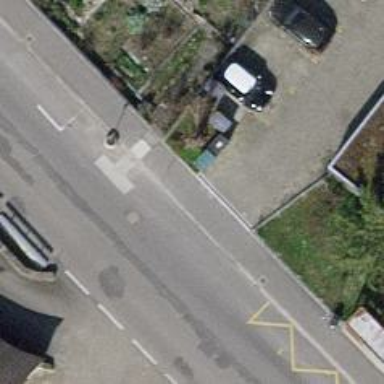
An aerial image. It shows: Parking aisle with sidewalk.